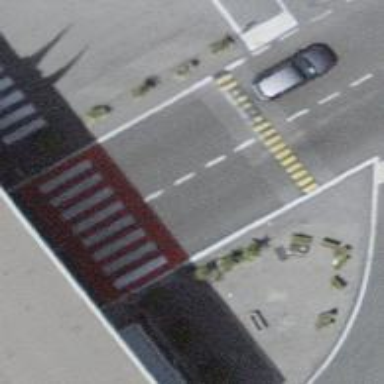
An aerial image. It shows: Bump for traffic calming.